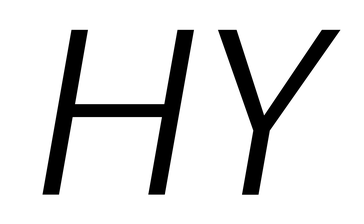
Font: Poppins-LightItalic